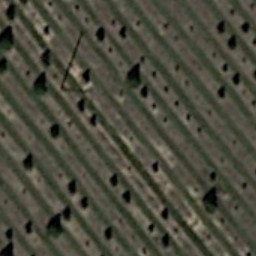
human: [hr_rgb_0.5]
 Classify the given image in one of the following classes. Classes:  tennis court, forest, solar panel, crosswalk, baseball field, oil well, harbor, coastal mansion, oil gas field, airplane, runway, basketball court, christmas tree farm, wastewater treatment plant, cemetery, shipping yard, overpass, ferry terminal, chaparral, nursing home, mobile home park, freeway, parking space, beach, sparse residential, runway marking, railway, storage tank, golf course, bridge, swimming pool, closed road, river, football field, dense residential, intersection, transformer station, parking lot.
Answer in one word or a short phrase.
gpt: christmas tree farm